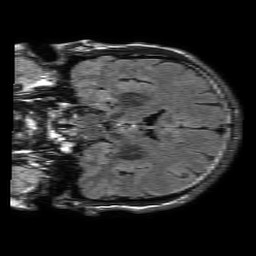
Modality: FLAIR
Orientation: coronal
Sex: male
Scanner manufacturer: philips
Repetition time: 11 s
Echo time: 0.125 s